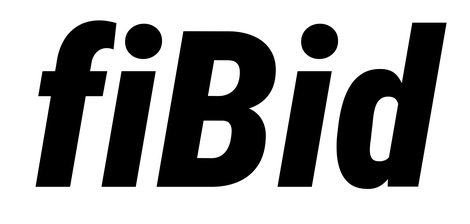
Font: Roboto-Italic_Condensed_Black_Italic